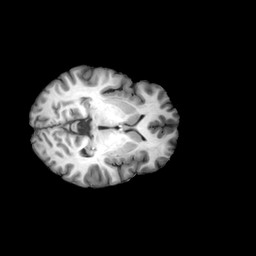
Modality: T1w
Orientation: axial
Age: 52
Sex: female
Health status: healthy